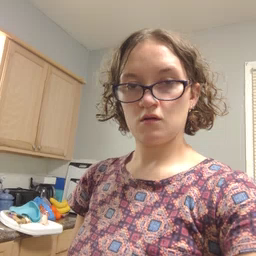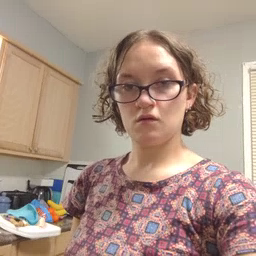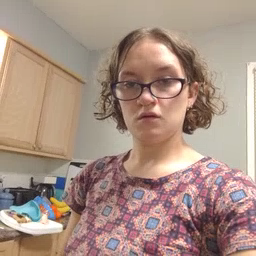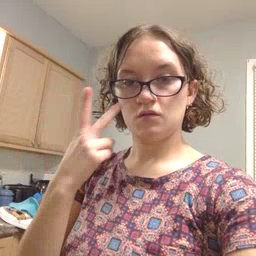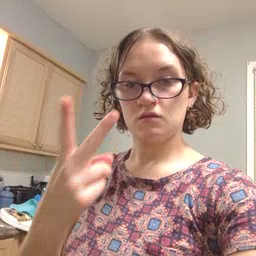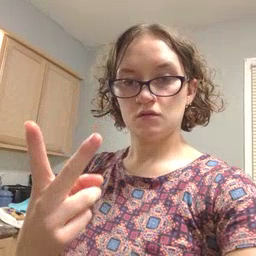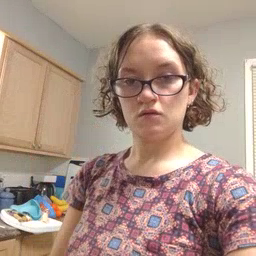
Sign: see